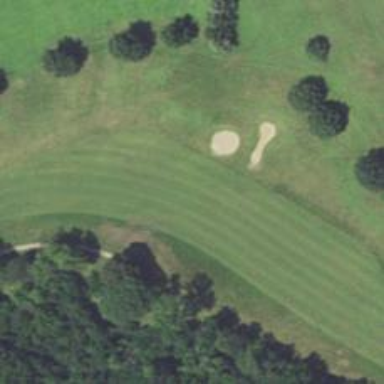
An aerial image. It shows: Golf hole.